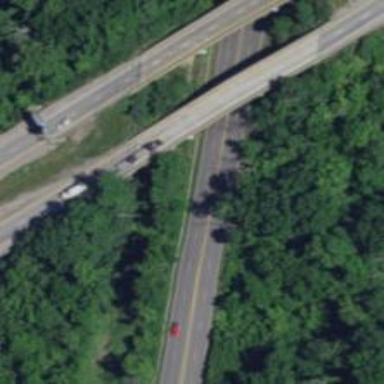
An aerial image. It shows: Primary highway.